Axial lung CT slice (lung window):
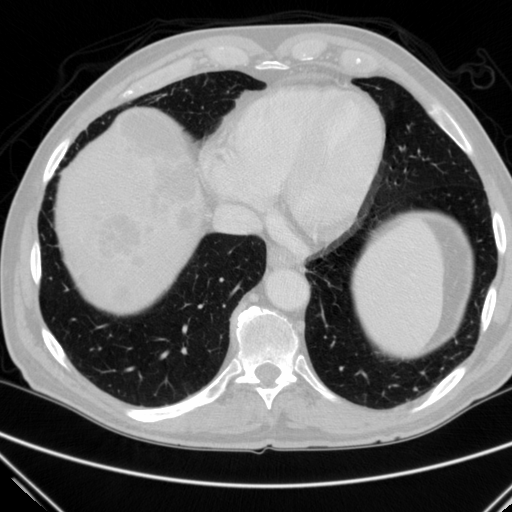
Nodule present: no